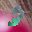
Label: 3